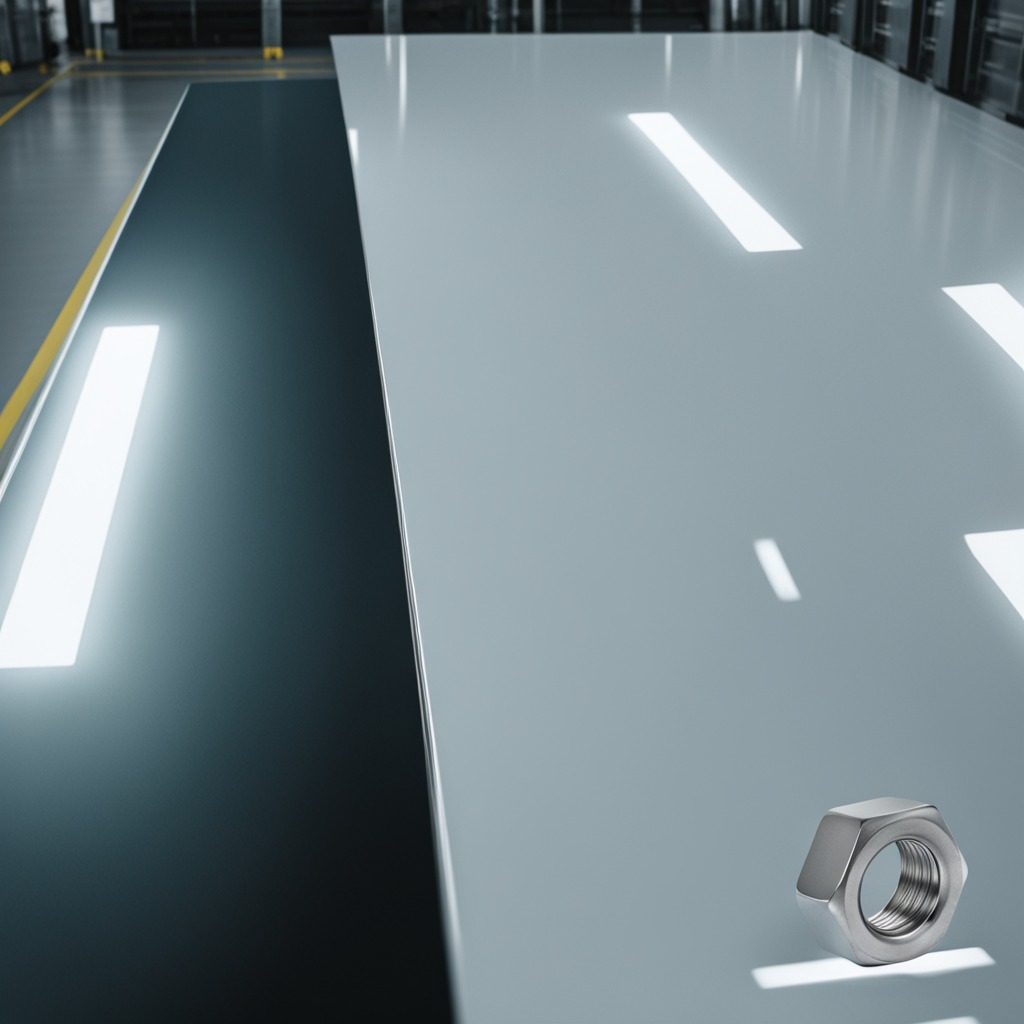
A metal nut lies on the table.